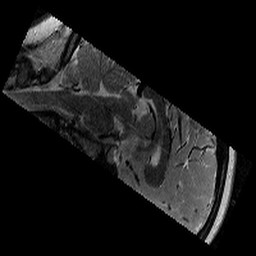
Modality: T2w
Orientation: sagittal
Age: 12
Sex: male
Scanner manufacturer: siemens
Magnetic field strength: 3 T
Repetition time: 9.23 s
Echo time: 0.067 s